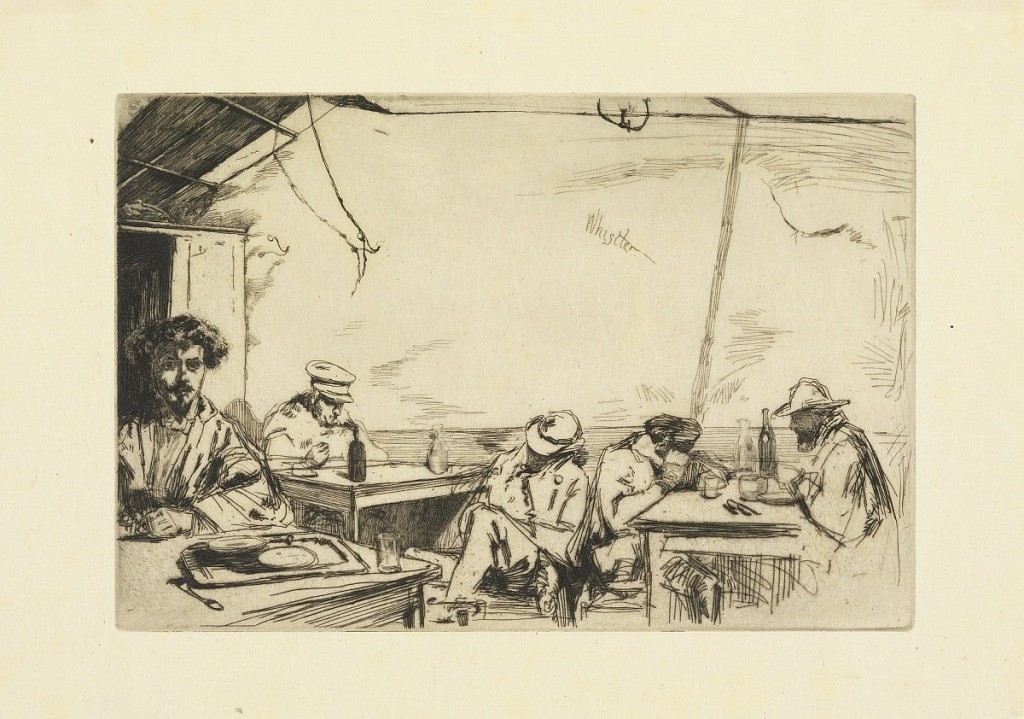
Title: Soupe à trois sous
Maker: James McNeill Whistler, American, 1834–1903
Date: ca. 1859
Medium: Etching and drypoint on Japanese paper
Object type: Print
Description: A scene in a restaurant or inn in which five men are seated at tables, a gas fixture above illuminates the scene.